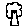
Label: tree